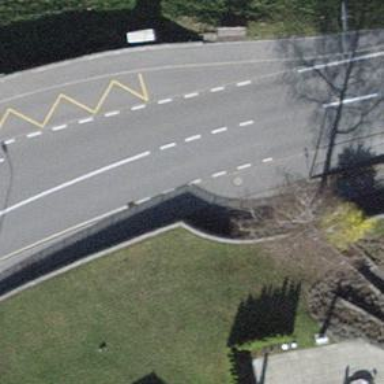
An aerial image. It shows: Set of steps on the road.